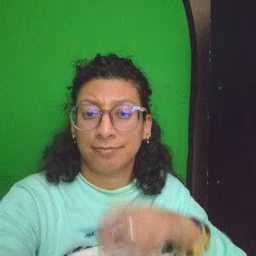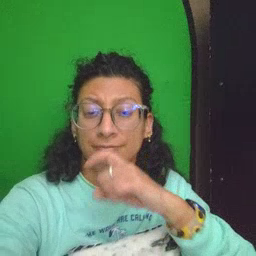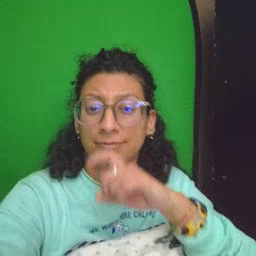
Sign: doll